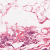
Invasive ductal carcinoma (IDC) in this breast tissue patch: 0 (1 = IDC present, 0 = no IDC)